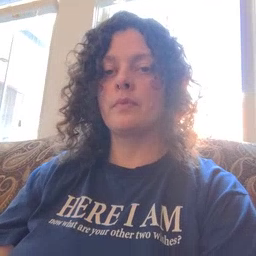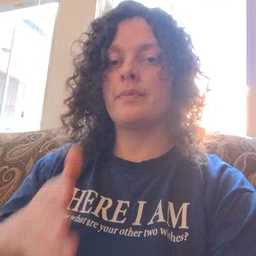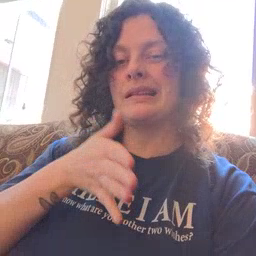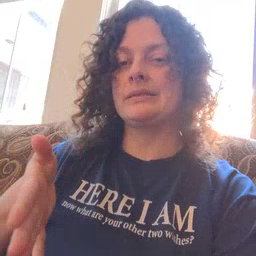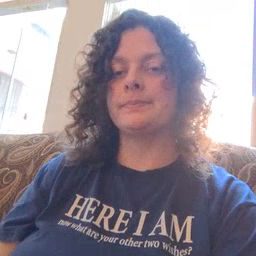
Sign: beside